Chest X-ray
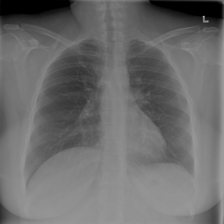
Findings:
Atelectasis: negative
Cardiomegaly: negative
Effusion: negative
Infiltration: positive
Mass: negative
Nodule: negative
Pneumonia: negative
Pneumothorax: negative
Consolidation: negative
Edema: negative
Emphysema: negative
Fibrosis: negative
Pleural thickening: negative
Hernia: negative